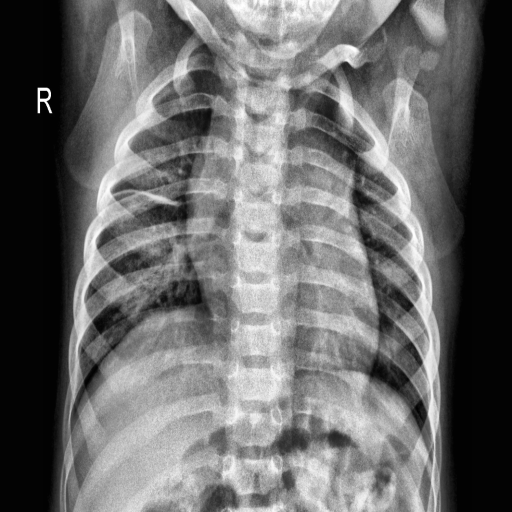
Finding: NORMAL